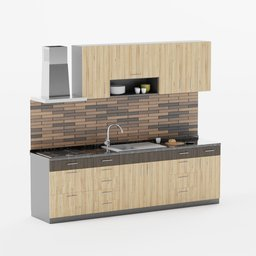
Label: furniture